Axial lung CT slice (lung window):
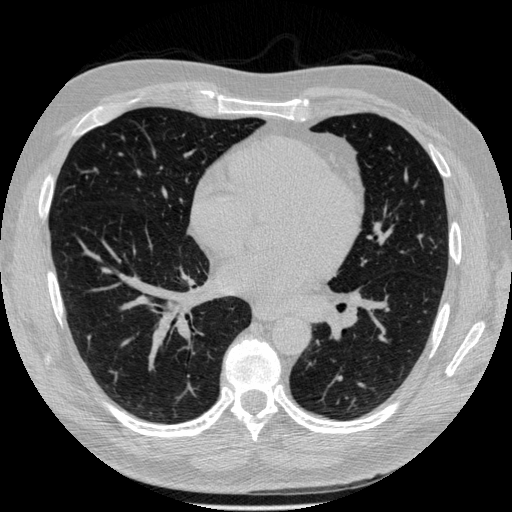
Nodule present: no